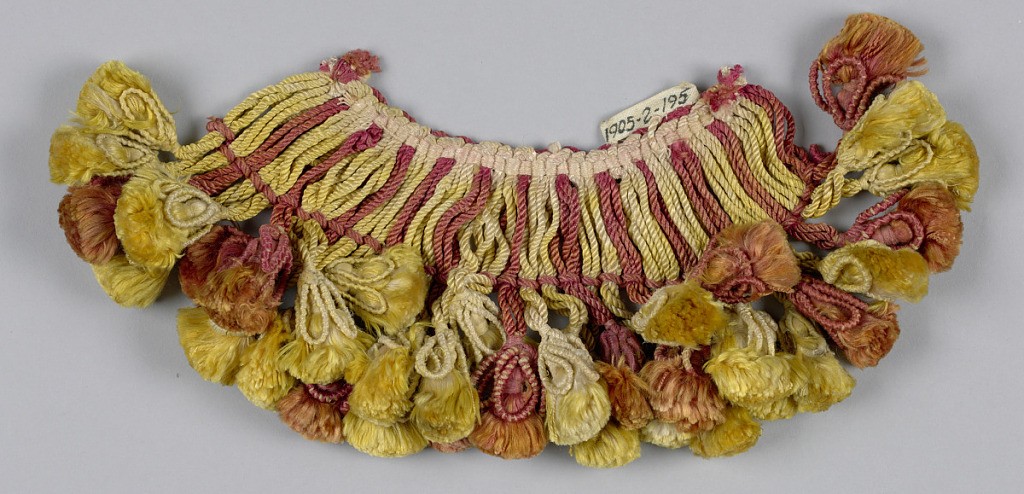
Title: Fringe
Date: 18th century
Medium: silk Technique: plain weave
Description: Yellow, brown and red fringe with a heading and skirt threads tied in loops; every fourth supporting a tassel with wired ornaments.